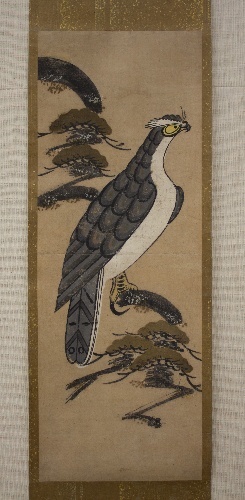
Title: 松に鷹図大津絵|Ōtsu-e of Falcon on a Pine Tree
Date: 18th century
Object type: Painting
Classification: Paintings
Medium: Hanging scroll; ink and color on paper
Culture: Japan
Period: Edo period (1615–1868)
Dimensions: Image: 24 1/2 in. × 9 in. (62.2 × 22.9 cm)
Overall with mounting: 51 1/2 × 10 in. (130.8 × 25.4 cm)
Overall with knobs: 51 1/2 × 11 7/8 in. (130.8 × 30.2 cm)
Department: Asian Art
Credit line: The Harry G. C. Packard Collection of Asian Art, Gift of Harry G. C. Packard, and Purchase, Fletcher, Rogers, Harris Brisbane Dick, and Louis V. Bell Funds, Joseph Pulitzer Bequest, and The Annenberg Fund Inc. Gift, 1975
Accession year: 1975
Repository: Metropolitan Museum of Art, New York, NY
Tags: Falcons